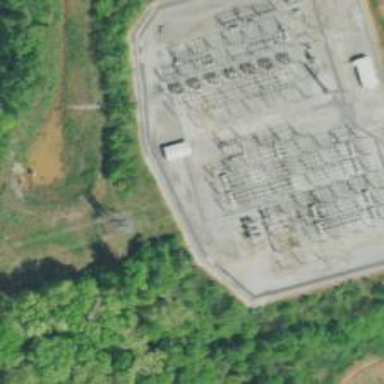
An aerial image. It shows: Switch for power supply.